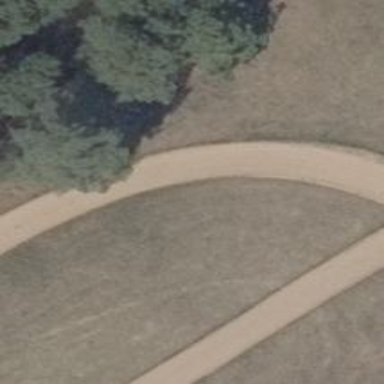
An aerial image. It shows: Bridleway.